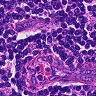
Metastatic tissue present: no